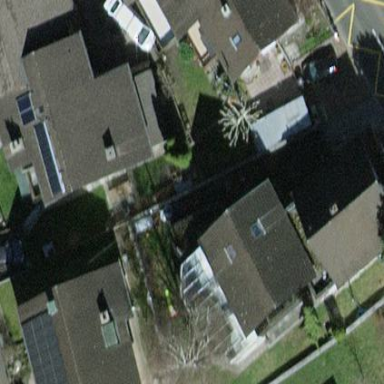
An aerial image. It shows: Detached building.